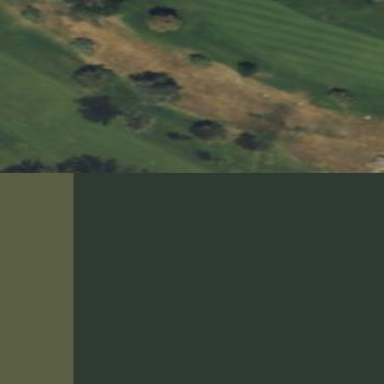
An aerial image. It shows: Golf fairway surrounded by grass.